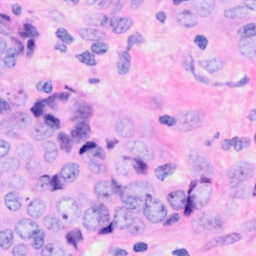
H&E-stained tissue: Breast